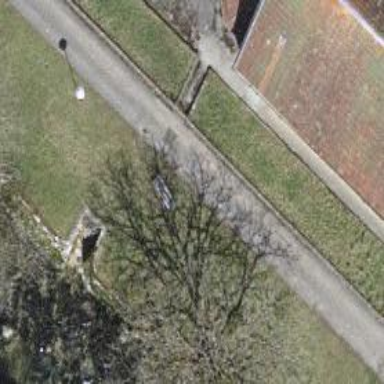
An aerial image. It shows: Brown bench.